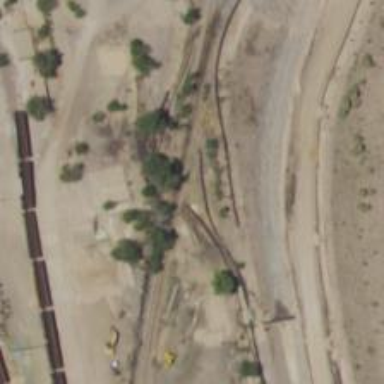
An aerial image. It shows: Rail spur service.